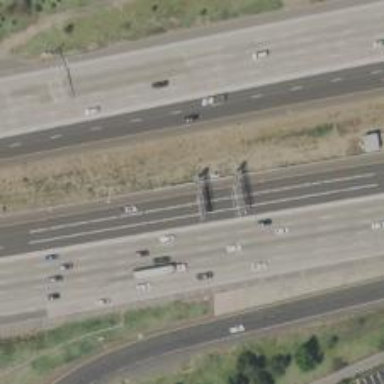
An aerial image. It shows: Toll gantry on the road.